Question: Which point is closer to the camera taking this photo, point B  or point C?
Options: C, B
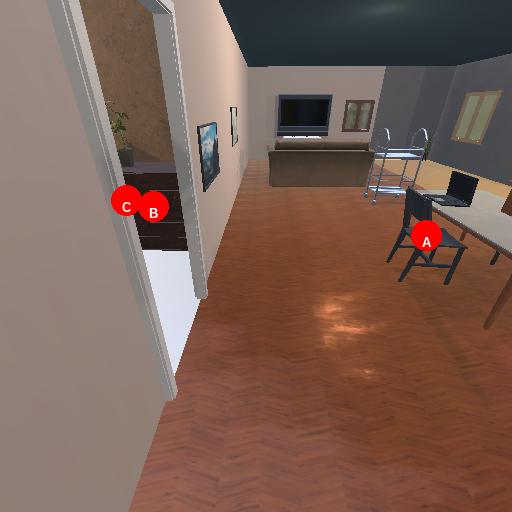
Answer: C